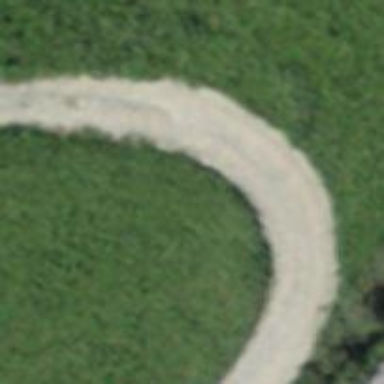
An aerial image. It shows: Track with grade3 tracktype.